Question: I am trying to create a simple count plot using Seaborn of the frequencies of 3 different categories. The plot I am being given has completely incorrect count.
I am using the correct count plot method
'''
sns.countplot(data = r.reset_index(), x = 'cat')
'''
gives me
This is the DataFrame I'm trying to plot :
'''
count
high 38
low 64
medium 30
'''
I want the graph to display the correct counts for each category, high medium and low
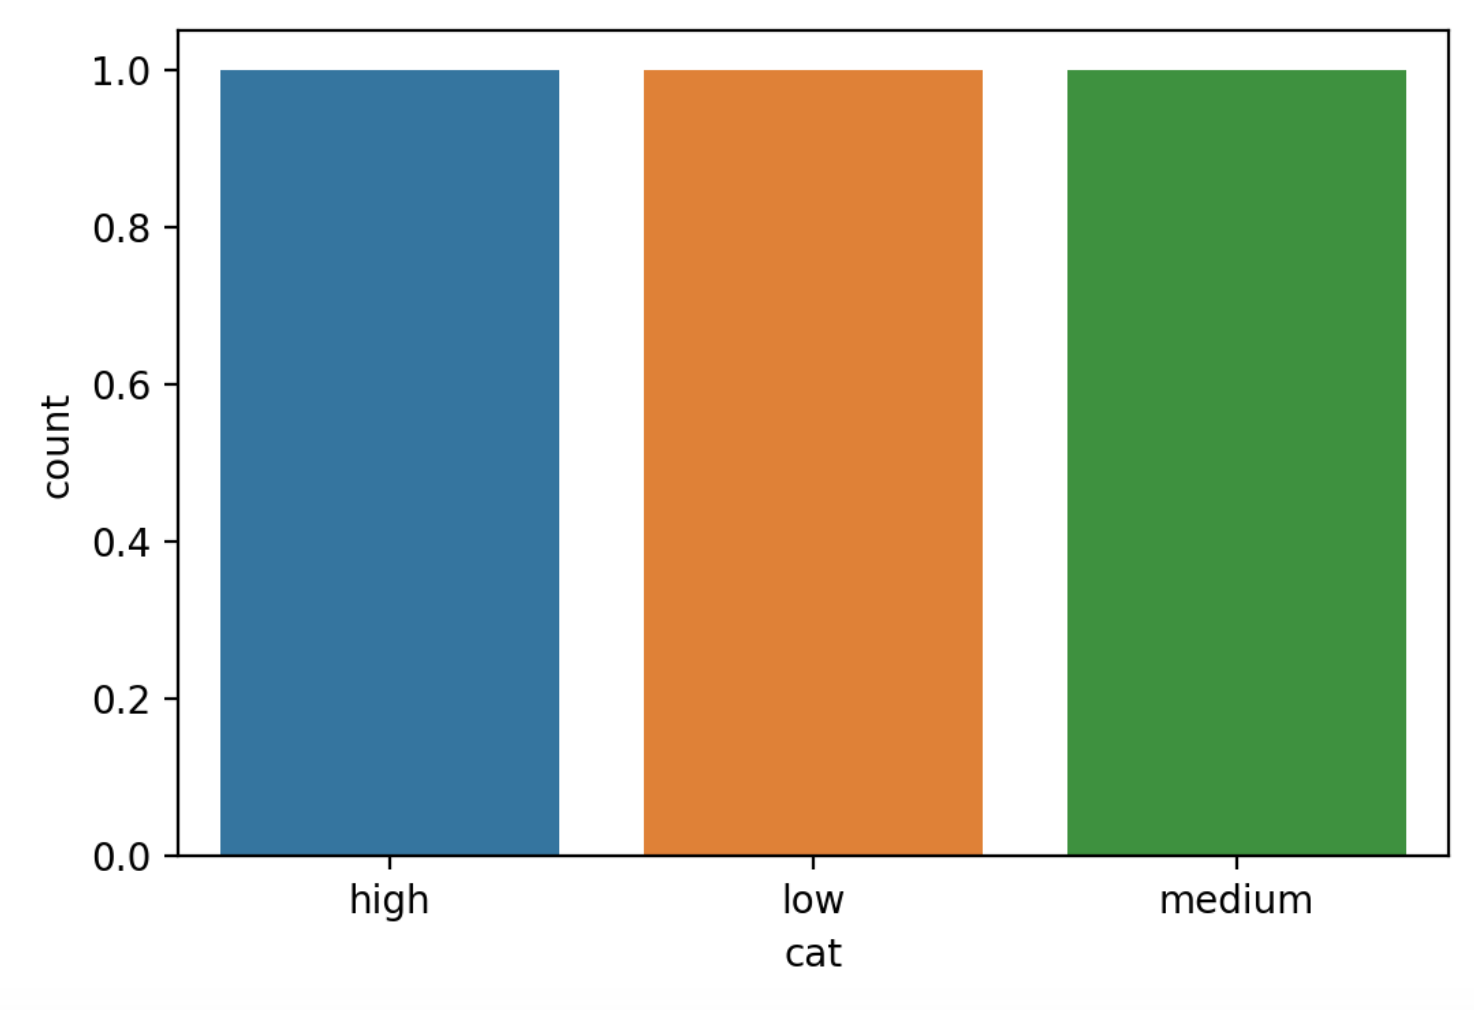
Answer: A 'countplot' is going to count each occurrence of your 'x' variable -- in this case, one observation per level.
From the API page for <URL>:
> Show the counts of observations in each categorical bin using bars.A count plot can be thought of as a histogram across a categorical,
instead of quantitative, variable. The basic API and options are
identical to those for barplot(), so you can compare counts across
nested variables.
You want a simple 'barplot':
'''
sns.barplot(data=df.reset_index(), x='index', y='count')
'''
<URL>